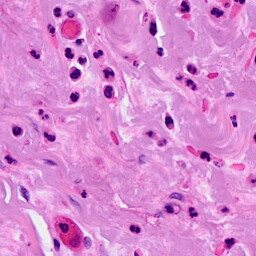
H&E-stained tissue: Breast